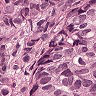
Metastatic tissue present: yes